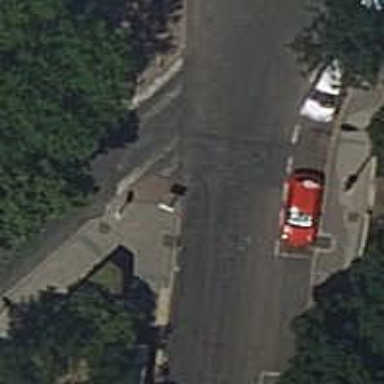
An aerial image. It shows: Kerb barrier.